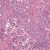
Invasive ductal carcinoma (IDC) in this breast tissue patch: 1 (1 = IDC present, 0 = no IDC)